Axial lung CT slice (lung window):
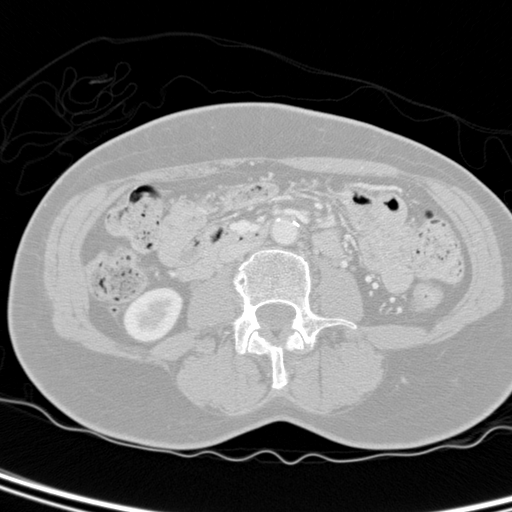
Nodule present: no